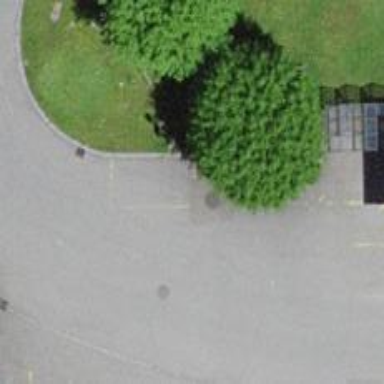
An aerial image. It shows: Bicycle parking area with racks.